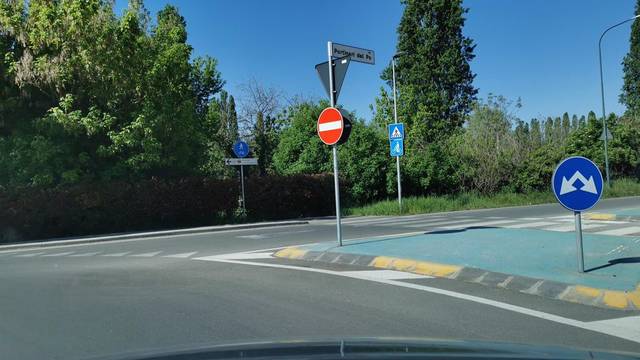
Region: Italy
Coordinates: 45.127, 10.01